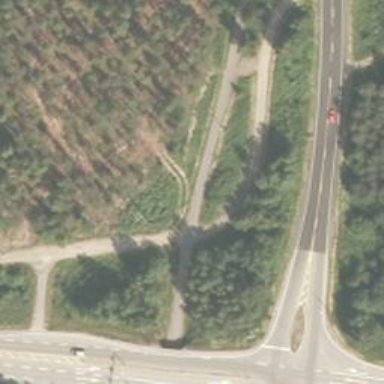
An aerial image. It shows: Asphalt cycleway.